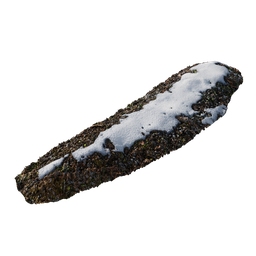
Label: nature